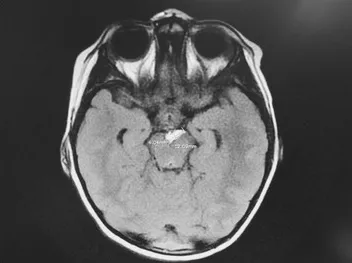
MRI image from the proband. MRI finding indicated a small dermoid or lipoma within the interpeduncular cistern without mass effect and prominent arachnoid granulation.
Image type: radiology (mri)